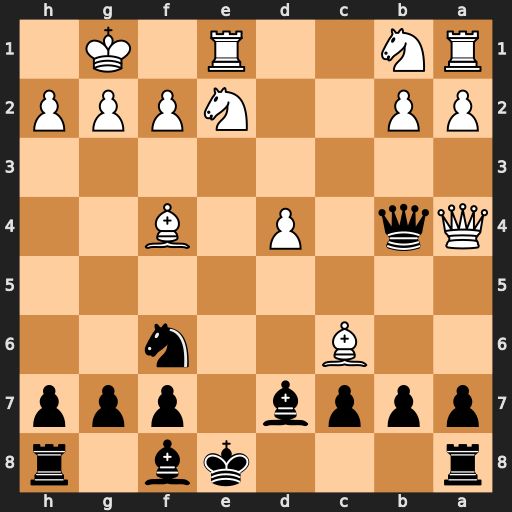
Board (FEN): r3kb1r/pppb1ppp/2B2n2/8/Qq1P1B2/8/PP2NPPP/RN2R1K1
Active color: b
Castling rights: kq
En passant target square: -
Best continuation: Qxe1#